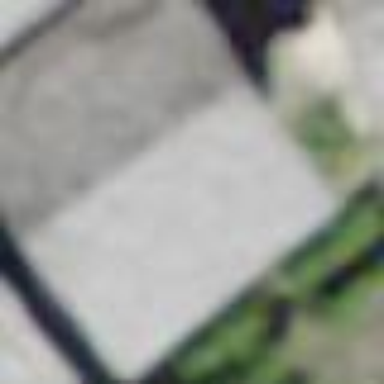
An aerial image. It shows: Building with tiled roof.